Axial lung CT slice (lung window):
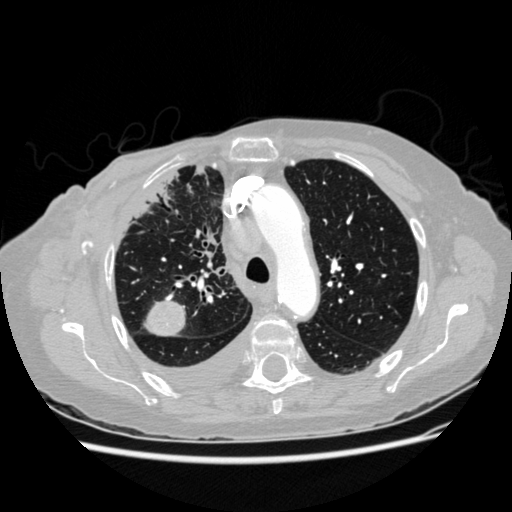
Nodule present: yes
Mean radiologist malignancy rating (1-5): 4